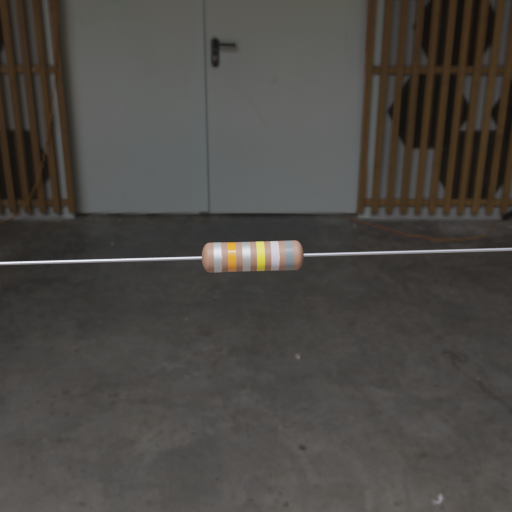
Resistor colour bands (in order): silver, orange, silver, yellow, silver, gray